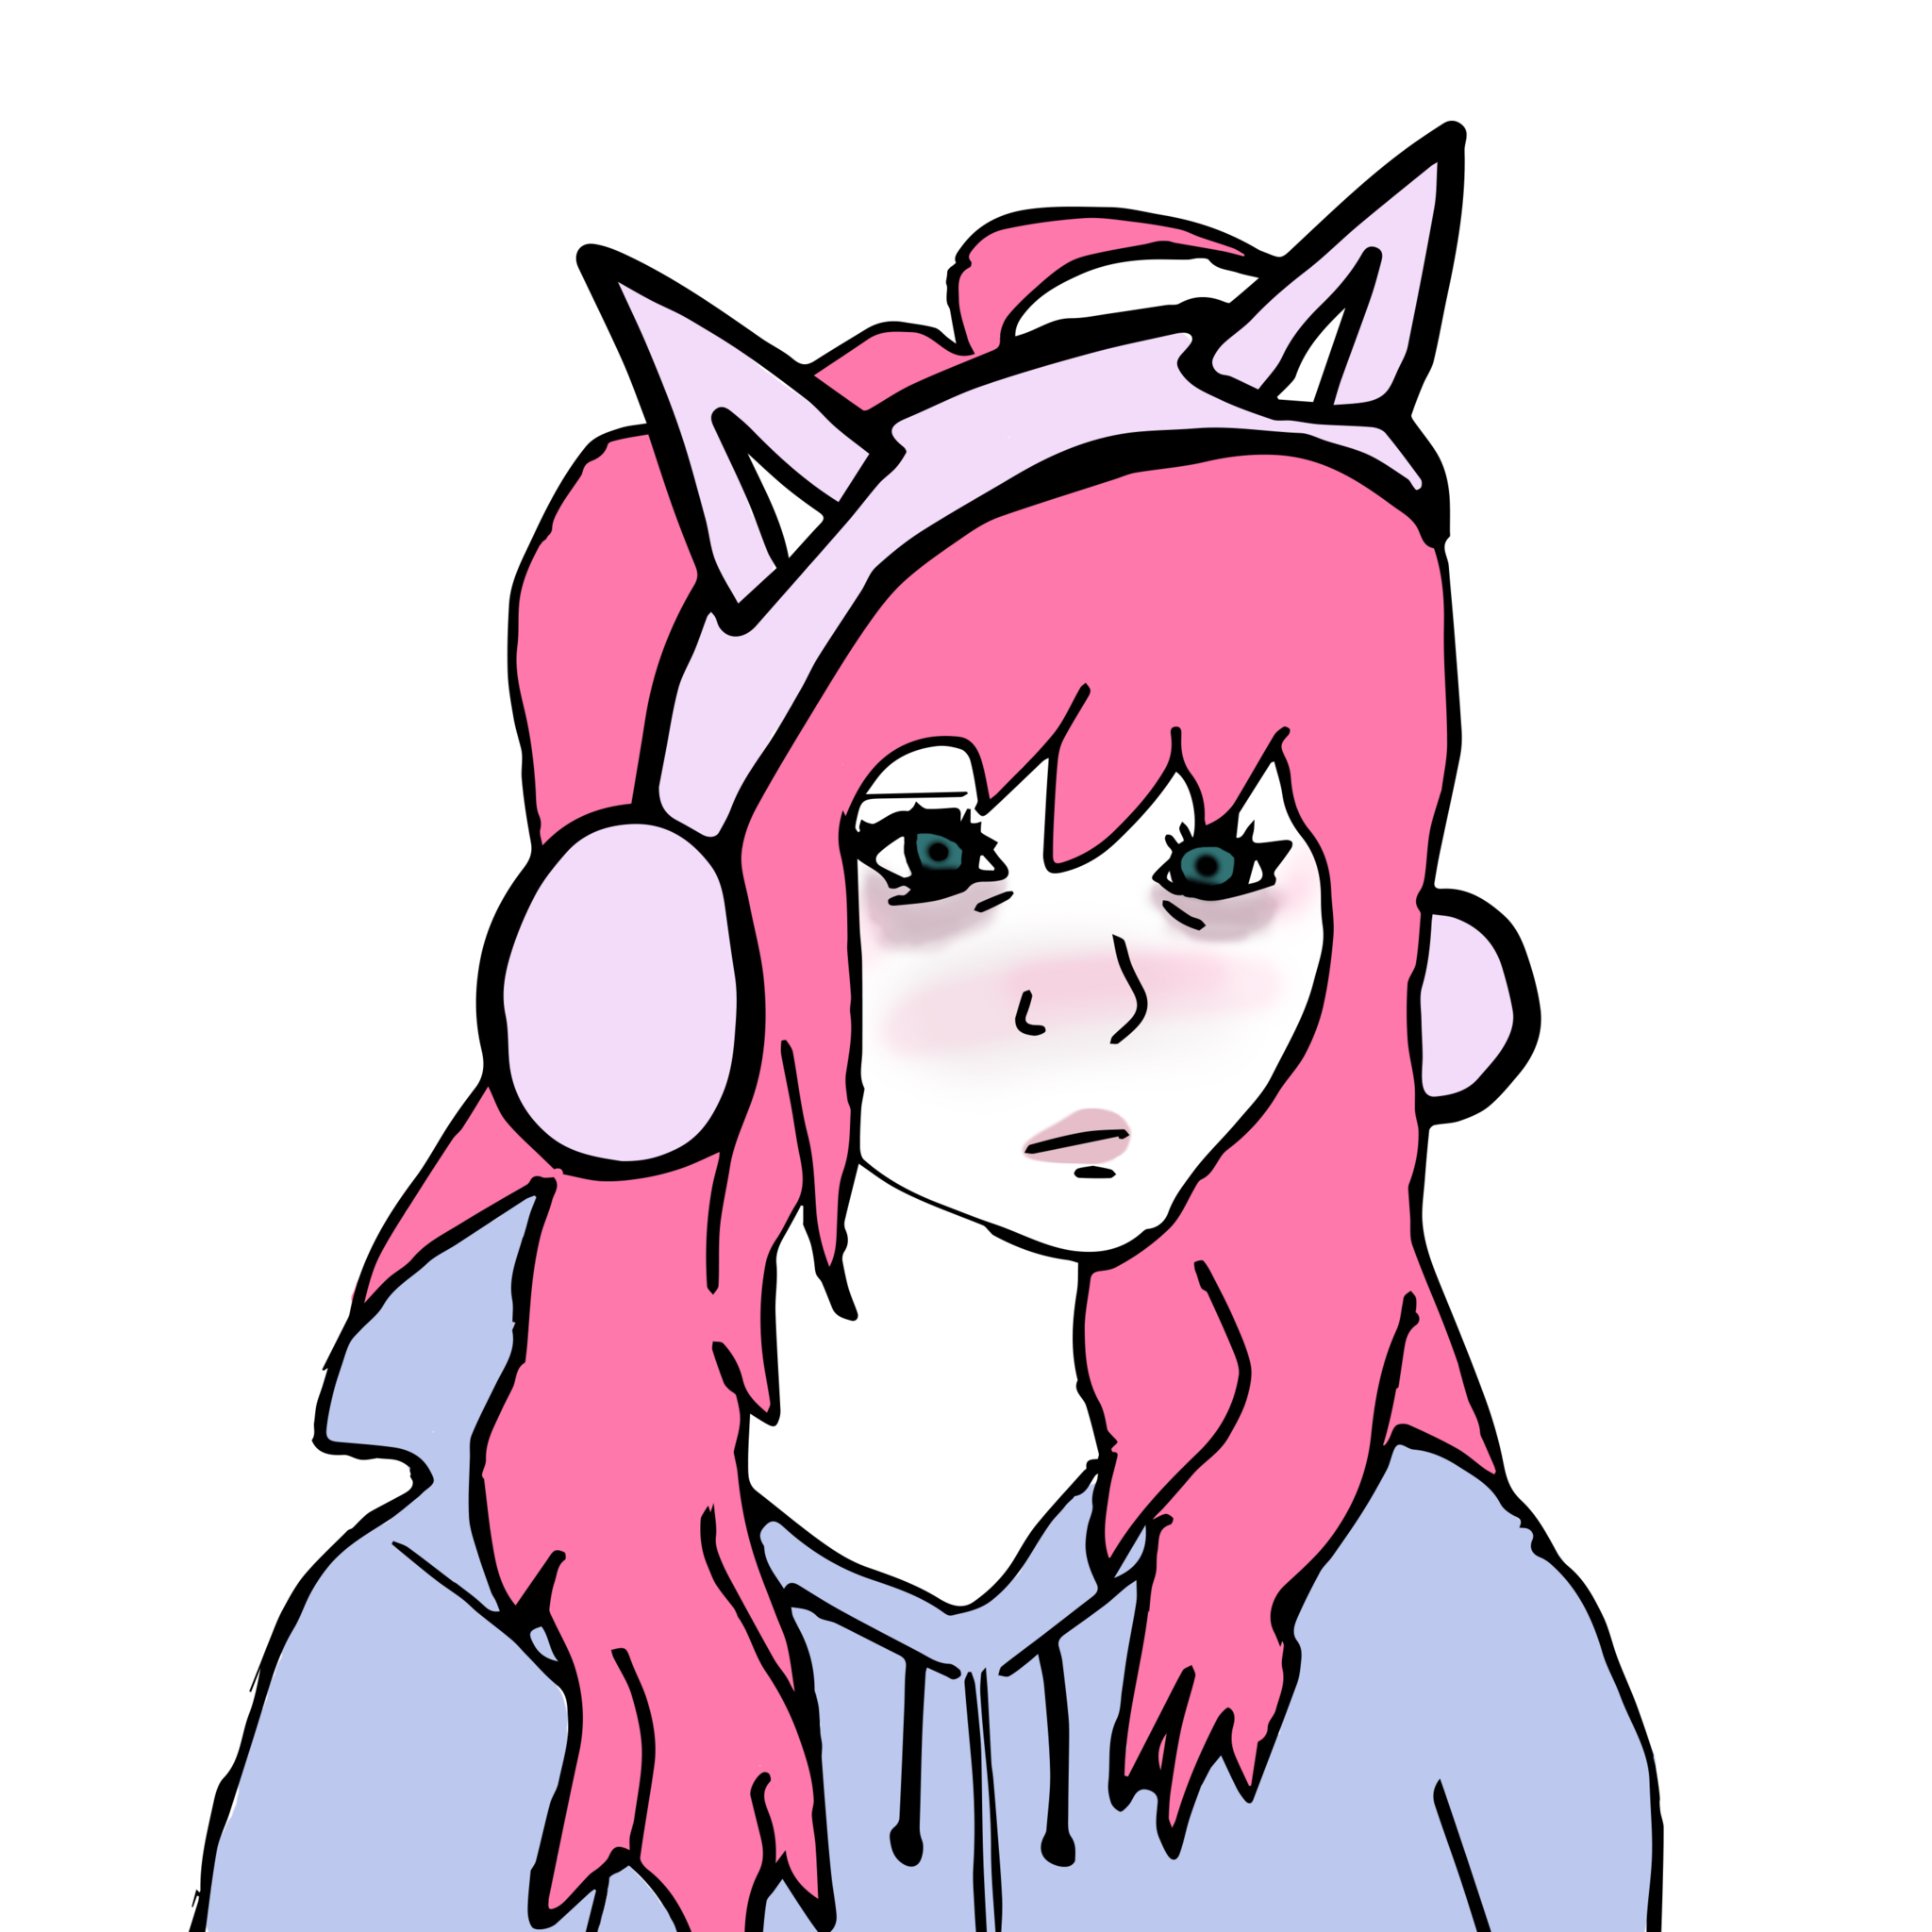
Label: 5_Doomer_Girl